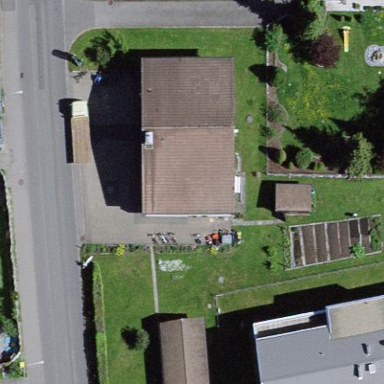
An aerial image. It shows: Building with bicycle rental service available inside.